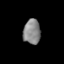
Tissue: lung
Cell type: Fibroblasts
Senescence score: 0.5458
Nuclear area (px): 418
Mean DAPI intensity: 134.526